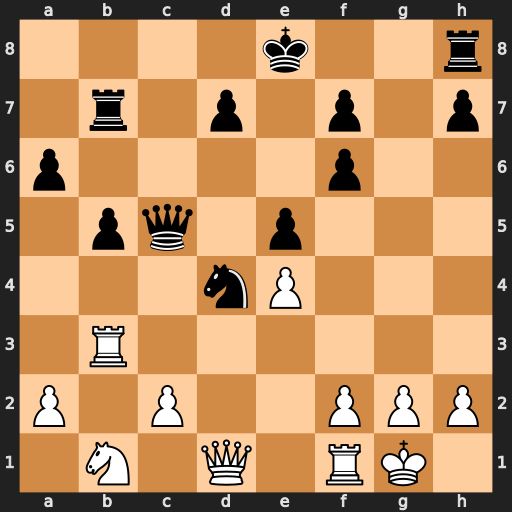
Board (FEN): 4k2r/1r1p1p1p/p4p2/1pq1p3/3nP3/1R6/P1P2PPP/1N1Q1RK1
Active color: w
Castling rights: k
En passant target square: -
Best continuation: Rc3 Qc7 Rxc7